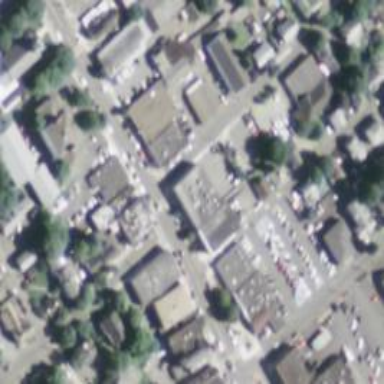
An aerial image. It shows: Town.